Question:
On the above shown asking popup window on Mac, how can I select another button (left button) by using keyboard.
Without clicking mouse button, I want to make left button highlighten.
Is there any shortcuts?
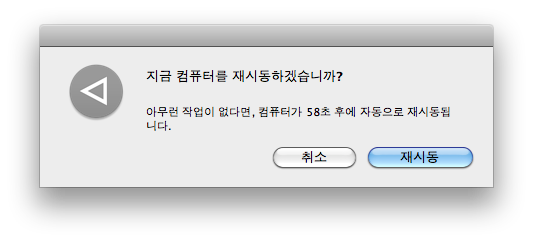
Answer:
After reading Tricon's answer, I got the way!!!
Just see the following shortcuts.
Preferences -> Keyboard -> Keyboard & keyboard input (I don't know the correct English menu, I'm using Korean "taebi cojeomeul idonghaneun bangsig byeongyeong (^F7) )
Once you do ^F7 (In case of mac book, Control + fn + F7) on a popup window, you can travel over buttons on any popup windw!!!
Thank you Tricon for giving me clue :)